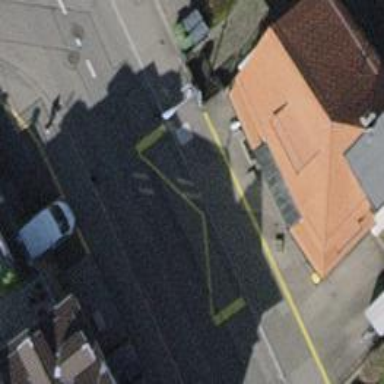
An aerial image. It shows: Public transport stop position.